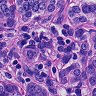
Metastatic tissue present: yes